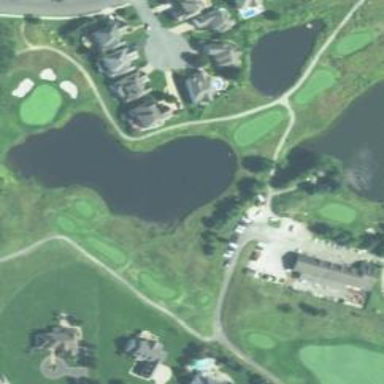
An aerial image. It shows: Scenic view of water hazard on golf course. The natural water feature adds beauty to the landscape.